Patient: sex F, age 65
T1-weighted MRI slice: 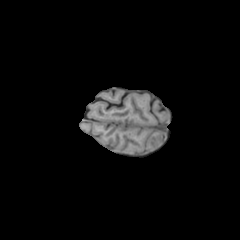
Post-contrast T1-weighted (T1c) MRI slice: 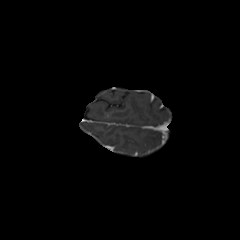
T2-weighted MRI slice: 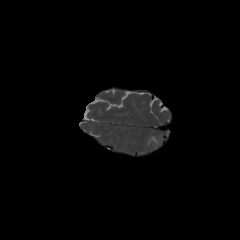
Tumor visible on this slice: yes
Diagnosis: Glioblastoma, IDH-wildtype
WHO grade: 4